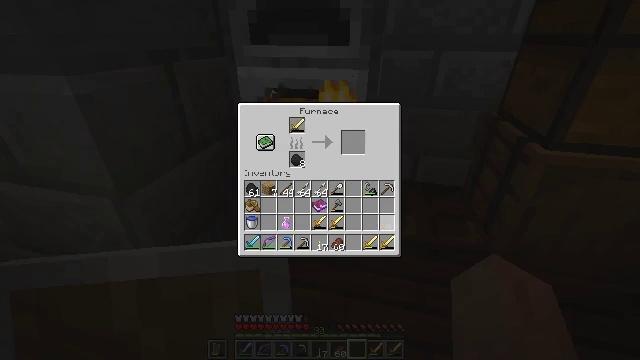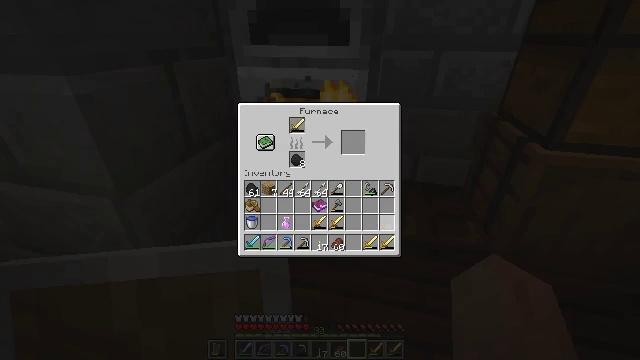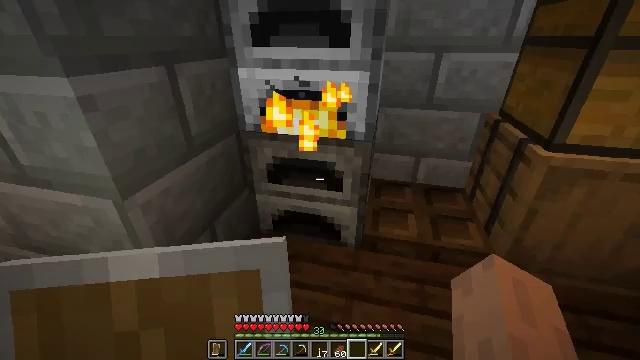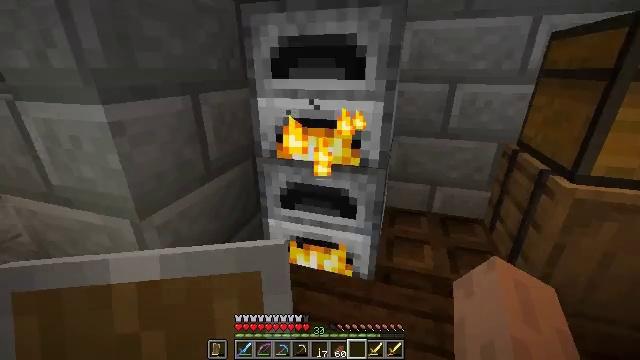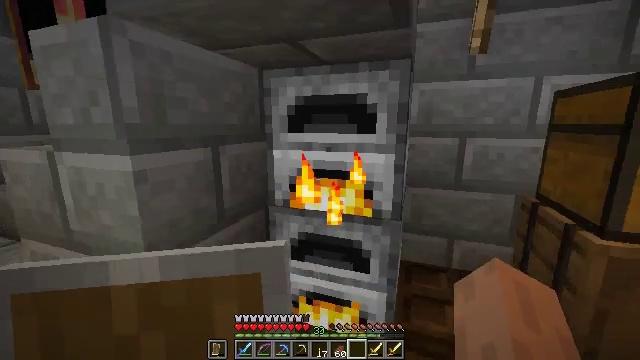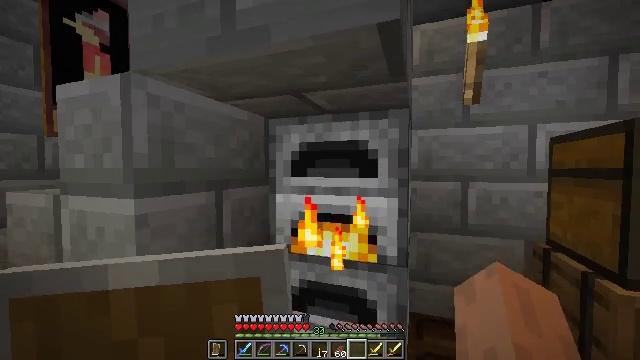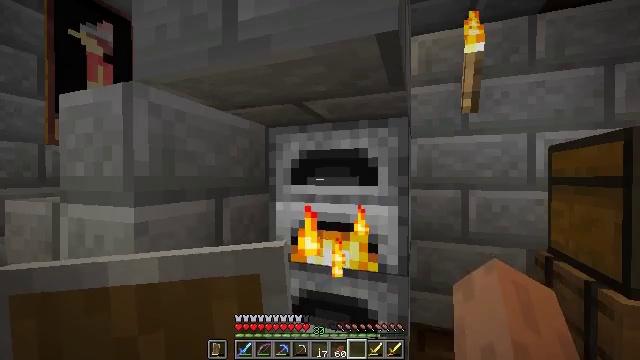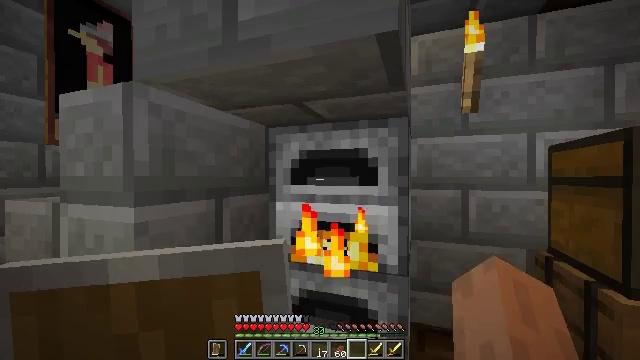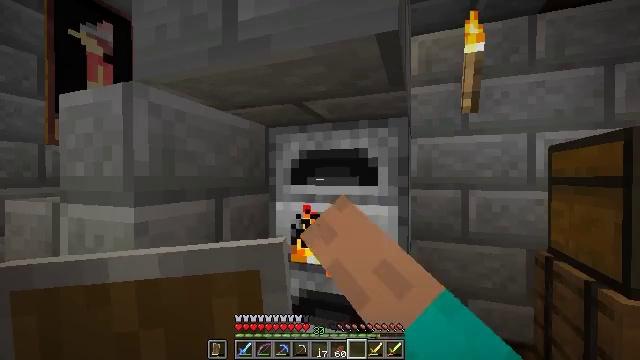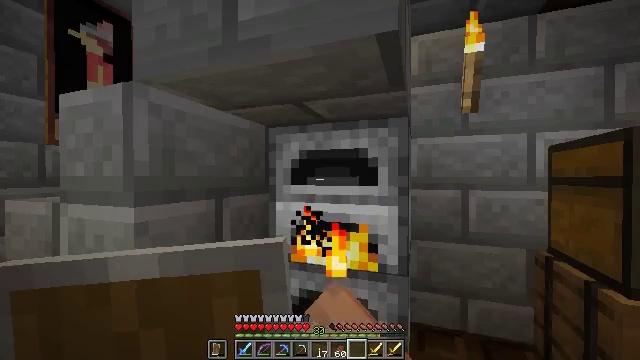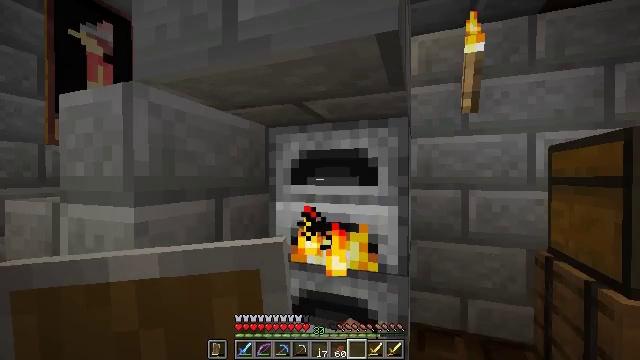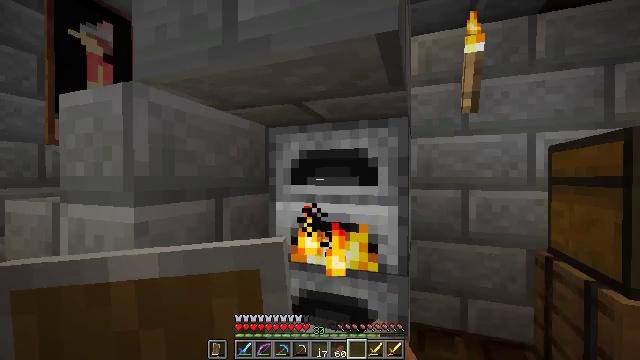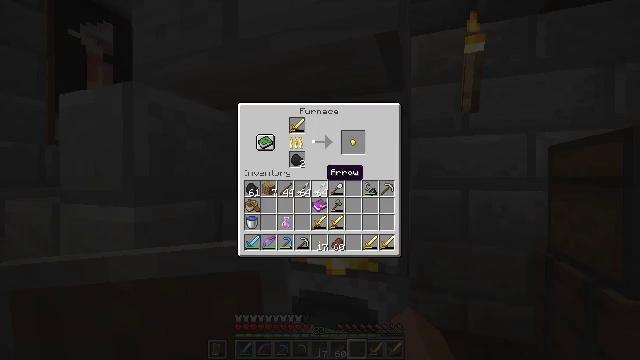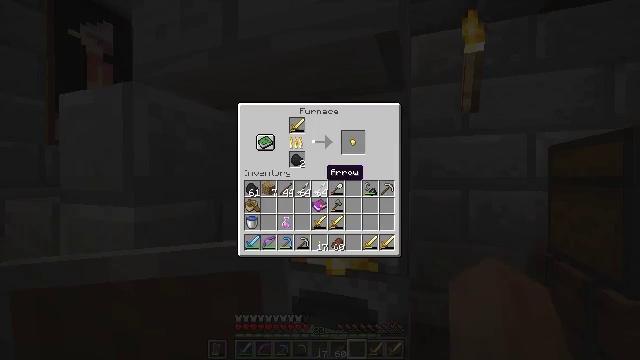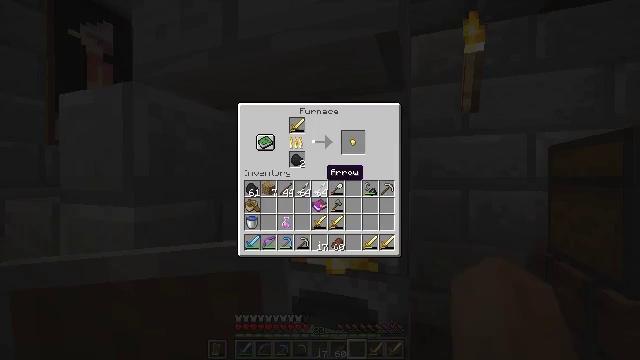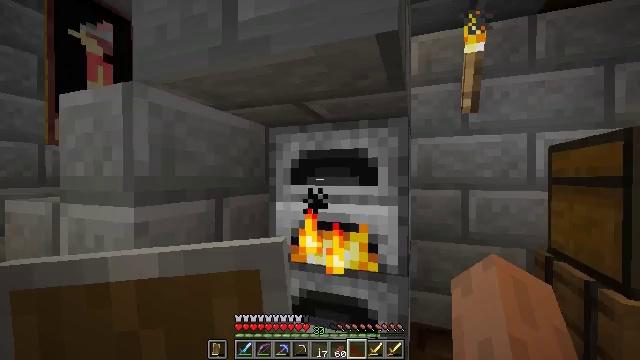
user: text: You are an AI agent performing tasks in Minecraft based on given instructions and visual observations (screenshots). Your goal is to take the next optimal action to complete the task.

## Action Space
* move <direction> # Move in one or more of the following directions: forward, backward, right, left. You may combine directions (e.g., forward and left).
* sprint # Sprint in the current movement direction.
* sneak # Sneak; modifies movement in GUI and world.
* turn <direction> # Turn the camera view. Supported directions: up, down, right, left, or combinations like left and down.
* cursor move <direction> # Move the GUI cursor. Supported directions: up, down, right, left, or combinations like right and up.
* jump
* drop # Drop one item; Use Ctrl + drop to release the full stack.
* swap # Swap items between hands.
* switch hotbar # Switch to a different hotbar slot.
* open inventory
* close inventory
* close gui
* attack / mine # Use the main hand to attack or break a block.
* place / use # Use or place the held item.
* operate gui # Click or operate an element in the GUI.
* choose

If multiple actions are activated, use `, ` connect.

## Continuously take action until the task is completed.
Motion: motion action
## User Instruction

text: craft item air
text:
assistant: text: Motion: sneak
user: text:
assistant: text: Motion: no_op
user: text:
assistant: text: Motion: turn left and up, close gui
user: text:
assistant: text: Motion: turn left and up
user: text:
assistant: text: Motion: turn up
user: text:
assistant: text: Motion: turn up
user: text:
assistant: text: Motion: use / place
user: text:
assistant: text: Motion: use / place
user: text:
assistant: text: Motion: no_op
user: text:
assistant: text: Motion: no_op
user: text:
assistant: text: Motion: no_op
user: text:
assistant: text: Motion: open gui
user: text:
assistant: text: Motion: no_op
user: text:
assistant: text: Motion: no_op
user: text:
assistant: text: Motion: no_op
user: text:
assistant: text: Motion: turn right and down, close gui
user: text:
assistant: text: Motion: no_op
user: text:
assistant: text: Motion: turn right and down
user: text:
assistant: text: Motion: turn right and down
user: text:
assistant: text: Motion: turn right
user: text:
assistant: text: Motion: turn up
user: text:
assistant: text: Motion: move forward
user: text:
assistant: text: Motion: move forward, turn right
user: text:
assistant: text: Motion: move forward, turn right and up
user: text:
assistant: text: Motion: move forward, turn right and up
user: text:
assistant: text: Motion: move forward, turn right and up
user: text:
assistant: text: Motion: move forward, open inventory
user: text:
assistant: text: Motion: open inventory
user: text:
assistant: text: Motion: open inventory
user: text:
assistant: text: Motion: no_op